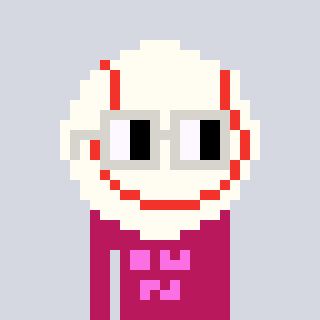
a pixel art character with square light gray glasses, a baseball ball-shaped head and a darkpink-colored body on a cool background